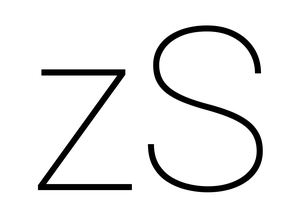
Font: Roboto_Thin